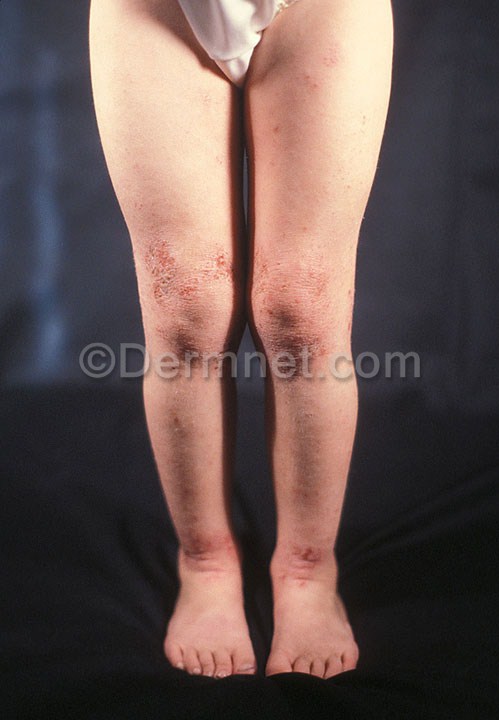
Disease: Atopic Dermatitis Photos